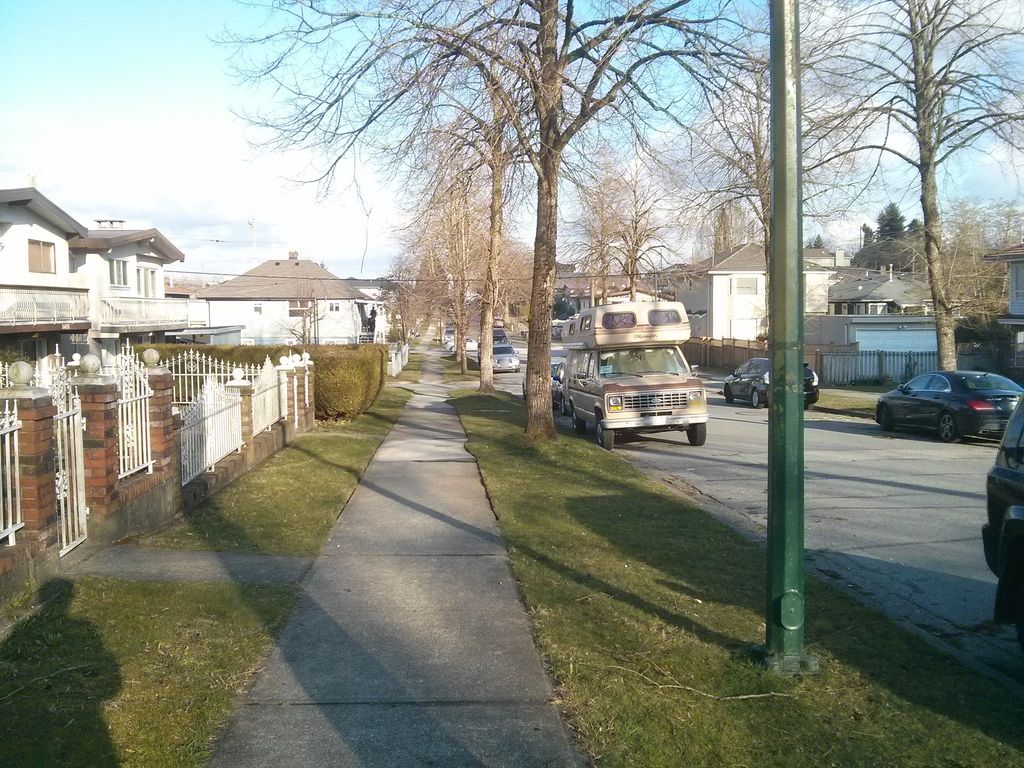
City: vancouver